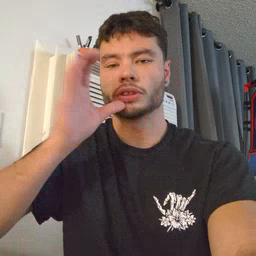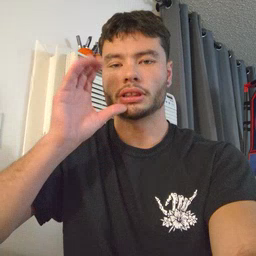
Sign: drink